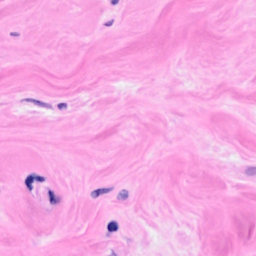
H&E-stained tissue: Breast